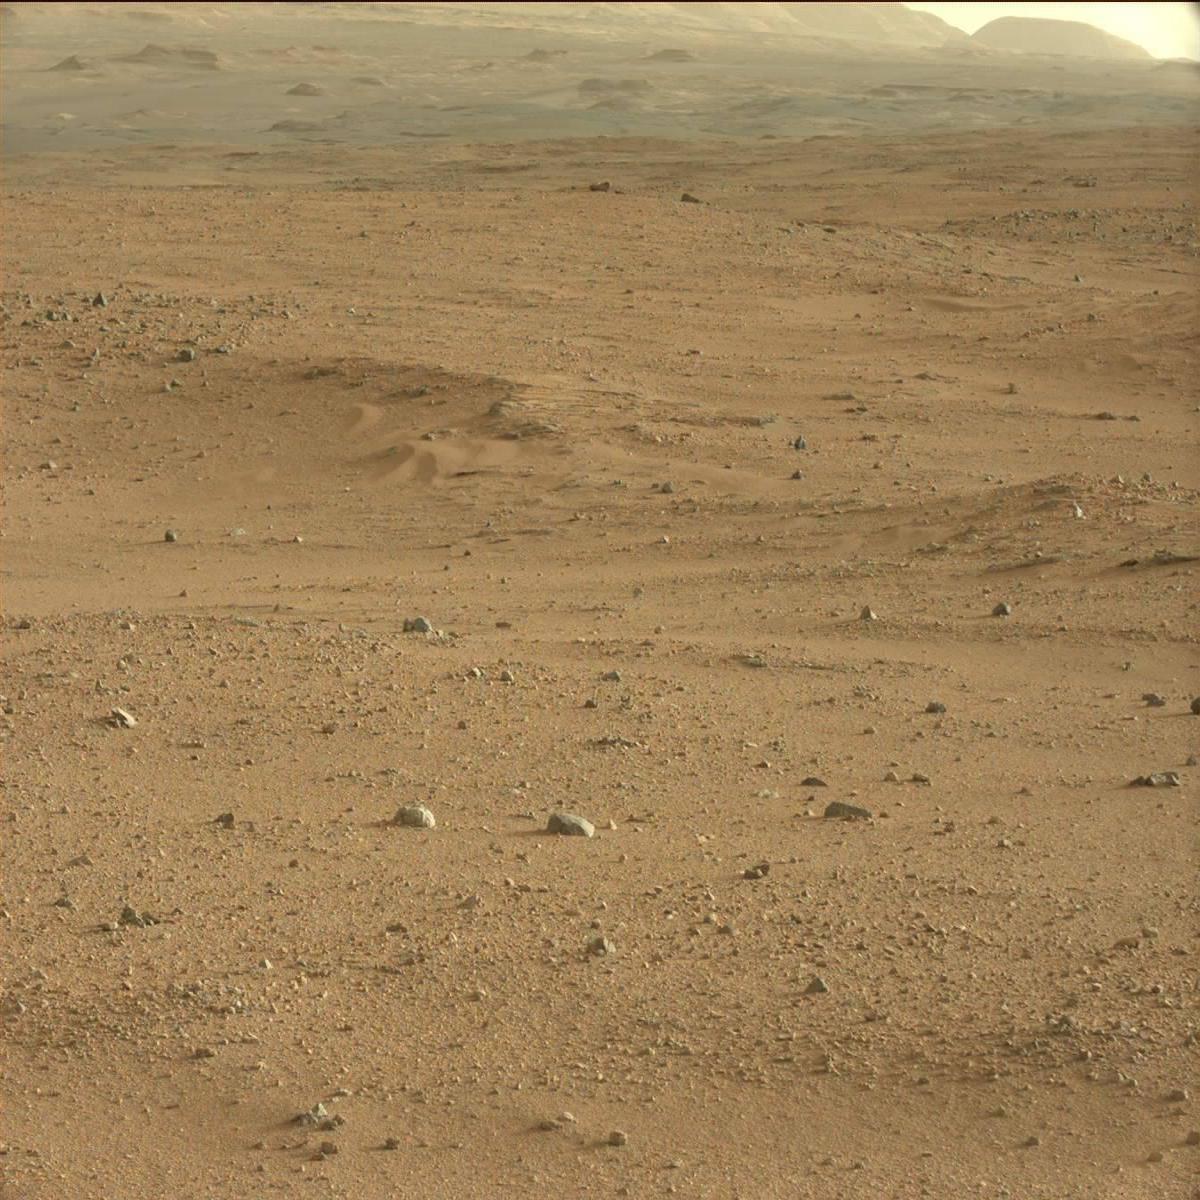
Terrain classes present: Bedrock, Ridge, Sand / Soil, Sky